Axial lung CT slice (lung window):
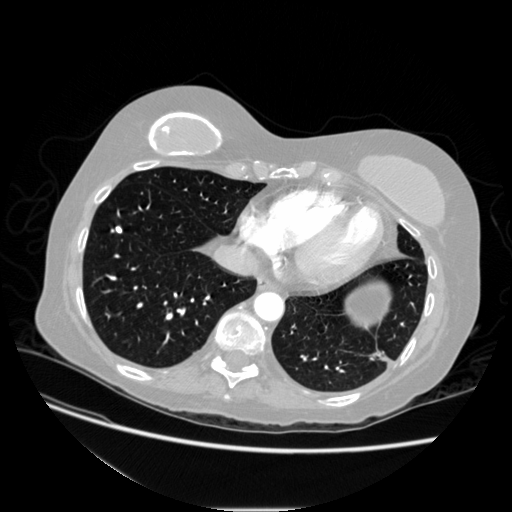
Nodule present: yes
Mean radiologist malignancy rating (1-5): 1.25